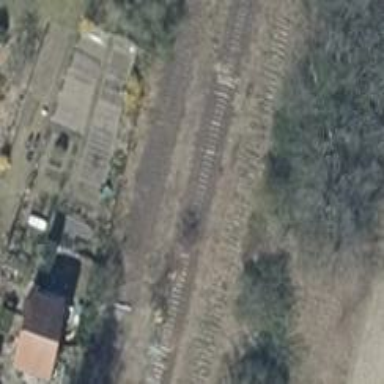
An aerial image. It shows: Abandoned railway siding.